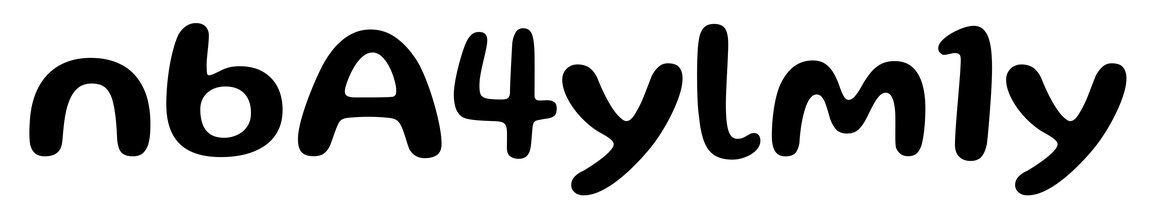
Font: Gluten_Medium